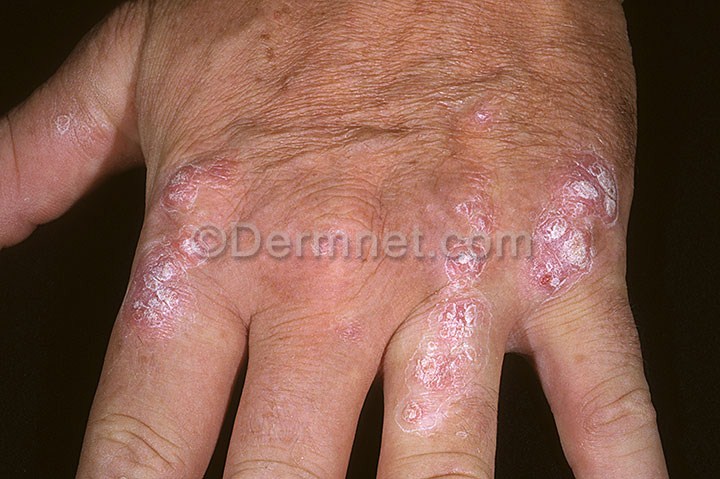
Disease: Psoriasis pictures Lichen Planus and related diseases